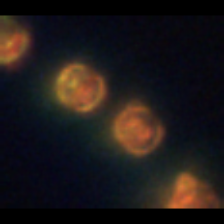
Taxon: Skeletonema
Group: Diatoms